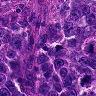
Metastatic tissue present: yes